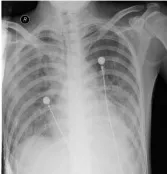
CMV reactivation. (B), The image of chest X-ray showed prominent interstitial infiltration.
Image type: radiology (x_ray)